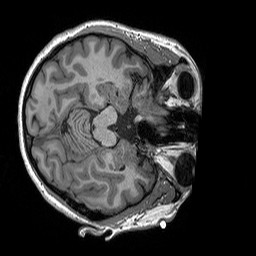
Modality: T1w
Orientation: axial
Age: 28
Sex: female
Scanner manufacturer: siemens
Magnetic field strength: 3 T
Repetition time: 2.3 s
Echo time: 0.00298 s